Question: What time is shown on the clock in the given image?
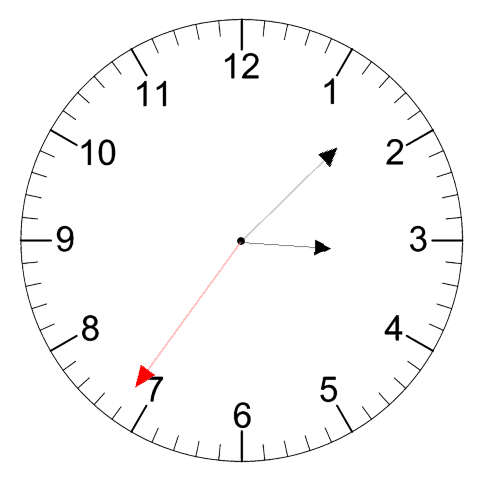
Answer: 03:07:36